Interaction volume radius: 5 \u00c5
Interaction volume height: 15 \u00c5
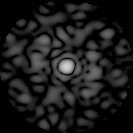
Disorder parameter: 0.7752